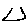
Label: triangle